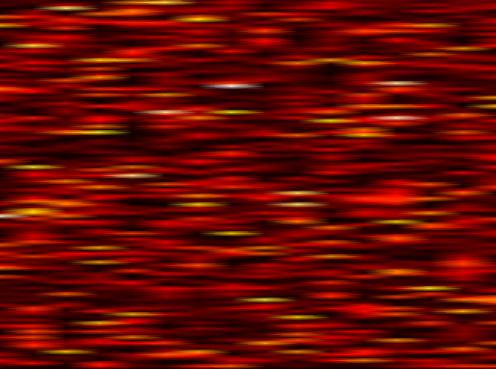
Label: WOLA